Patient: sex M, age 34
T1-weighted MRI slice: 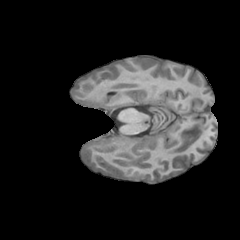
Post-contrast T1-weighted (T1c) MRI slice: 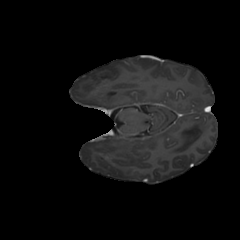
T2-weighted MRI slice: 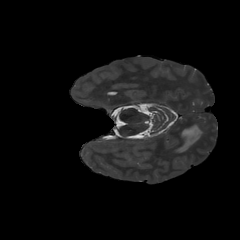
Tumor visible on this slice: no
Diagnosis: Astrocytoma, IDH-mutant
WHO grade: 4